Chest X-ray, PA view. Patient: 73 years old, sex M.
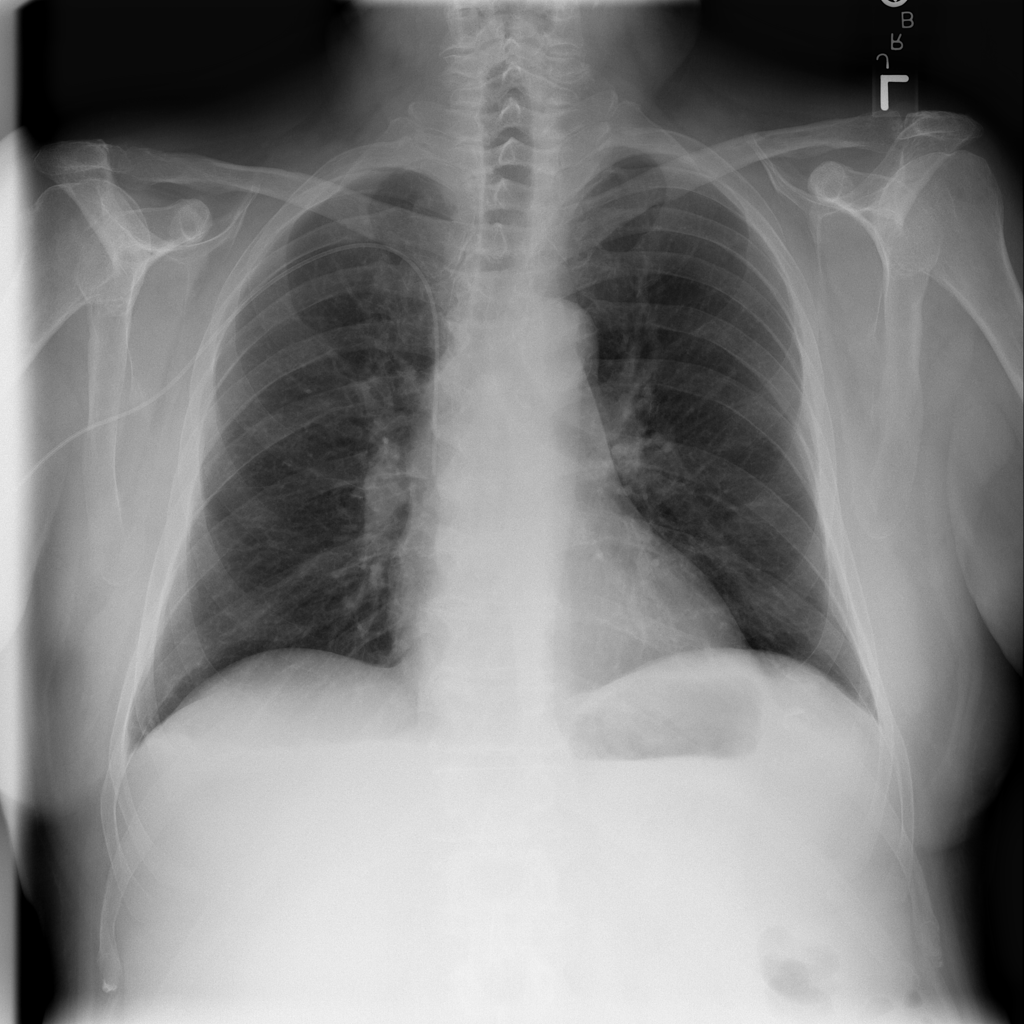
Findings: No Finding